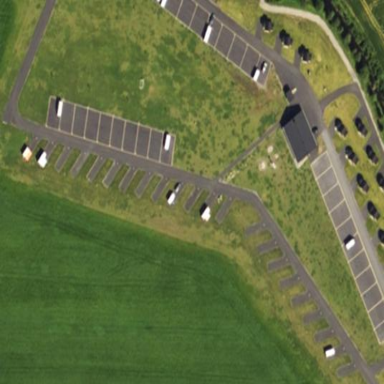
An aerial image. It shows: Camping site with tents and caravans.